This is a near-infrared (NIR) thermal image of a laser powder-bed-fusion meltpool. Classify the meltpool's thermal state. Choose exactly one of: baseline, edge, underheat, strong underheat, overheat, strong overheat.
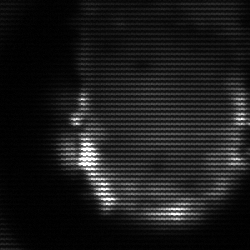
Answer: baseline